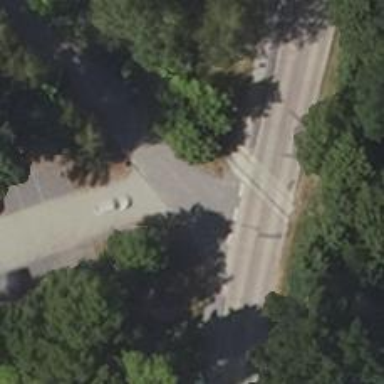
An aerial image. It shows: Asphalt service road.